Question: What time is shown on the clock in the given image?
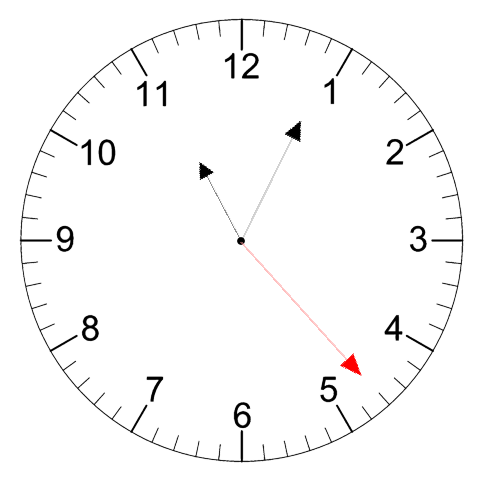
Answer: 11:04:23